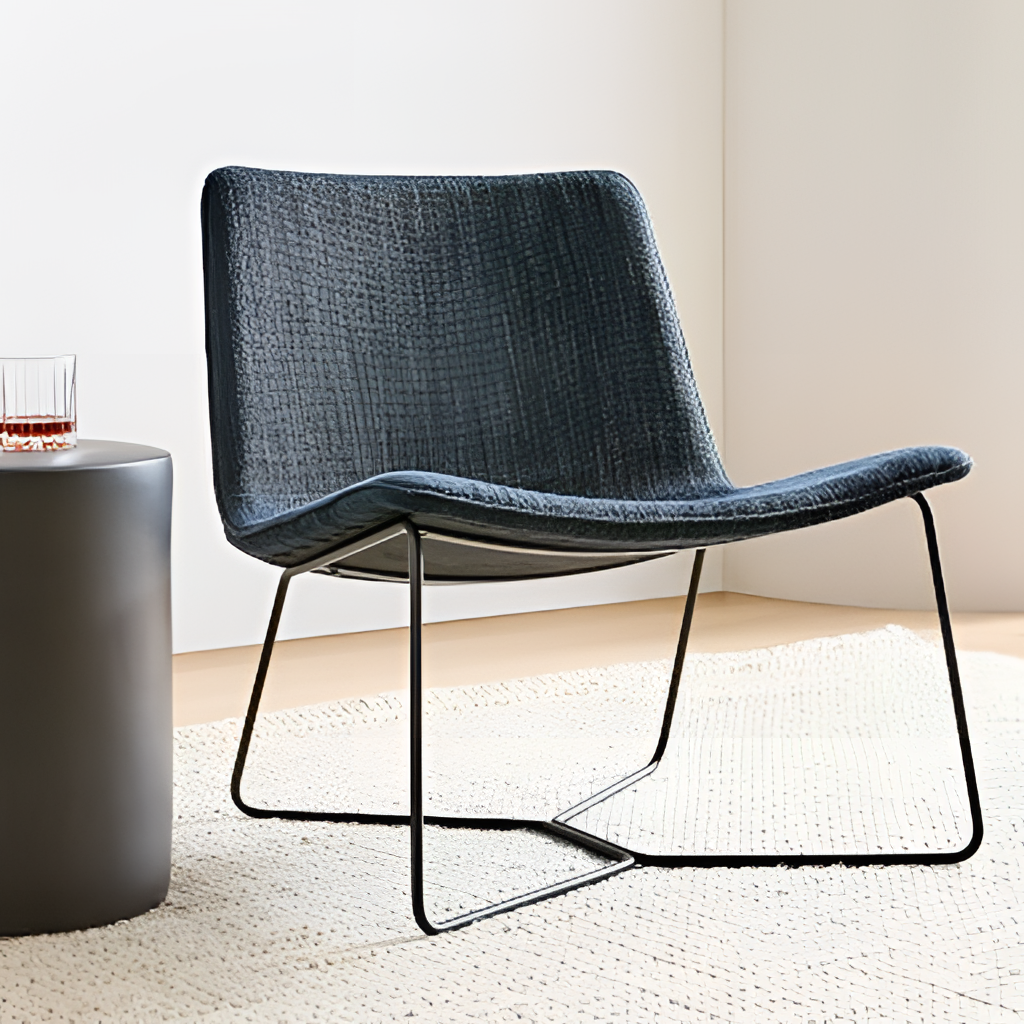
fabric chair, living room, minimalist, natural wood flooring, with plank pattern, paint wallpaper, with solid pattern